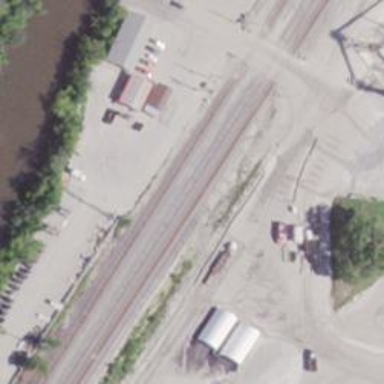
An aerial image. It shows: Abandoned railway siding.